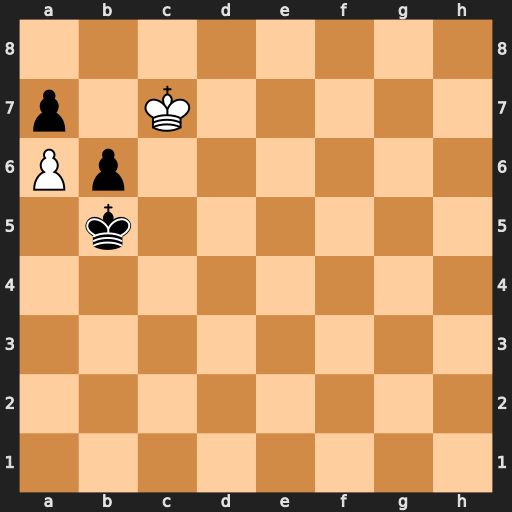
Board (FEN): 8/p1K5/Pp6/1k6/8/8/8/8
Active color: w
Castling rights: -
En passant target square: -
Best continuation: Kb7 Kc5 Kxa7 Kc6 Kb8 b5 a7